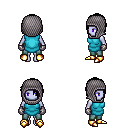
a pixel art fantasy rpg character, female body template, dark elf, purple skin, teal tunic, teal pants, black bangs hairstyle, chain hood, metal gloves, gold boots, four views (front, back, left, right), 2x2 character sprite sheet, small pixel art, hard edges, no anti-aliasing